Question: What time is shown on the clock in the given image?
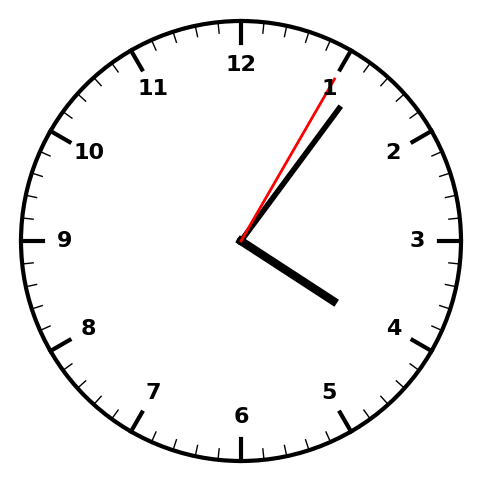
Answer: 04:06:05